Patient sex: M
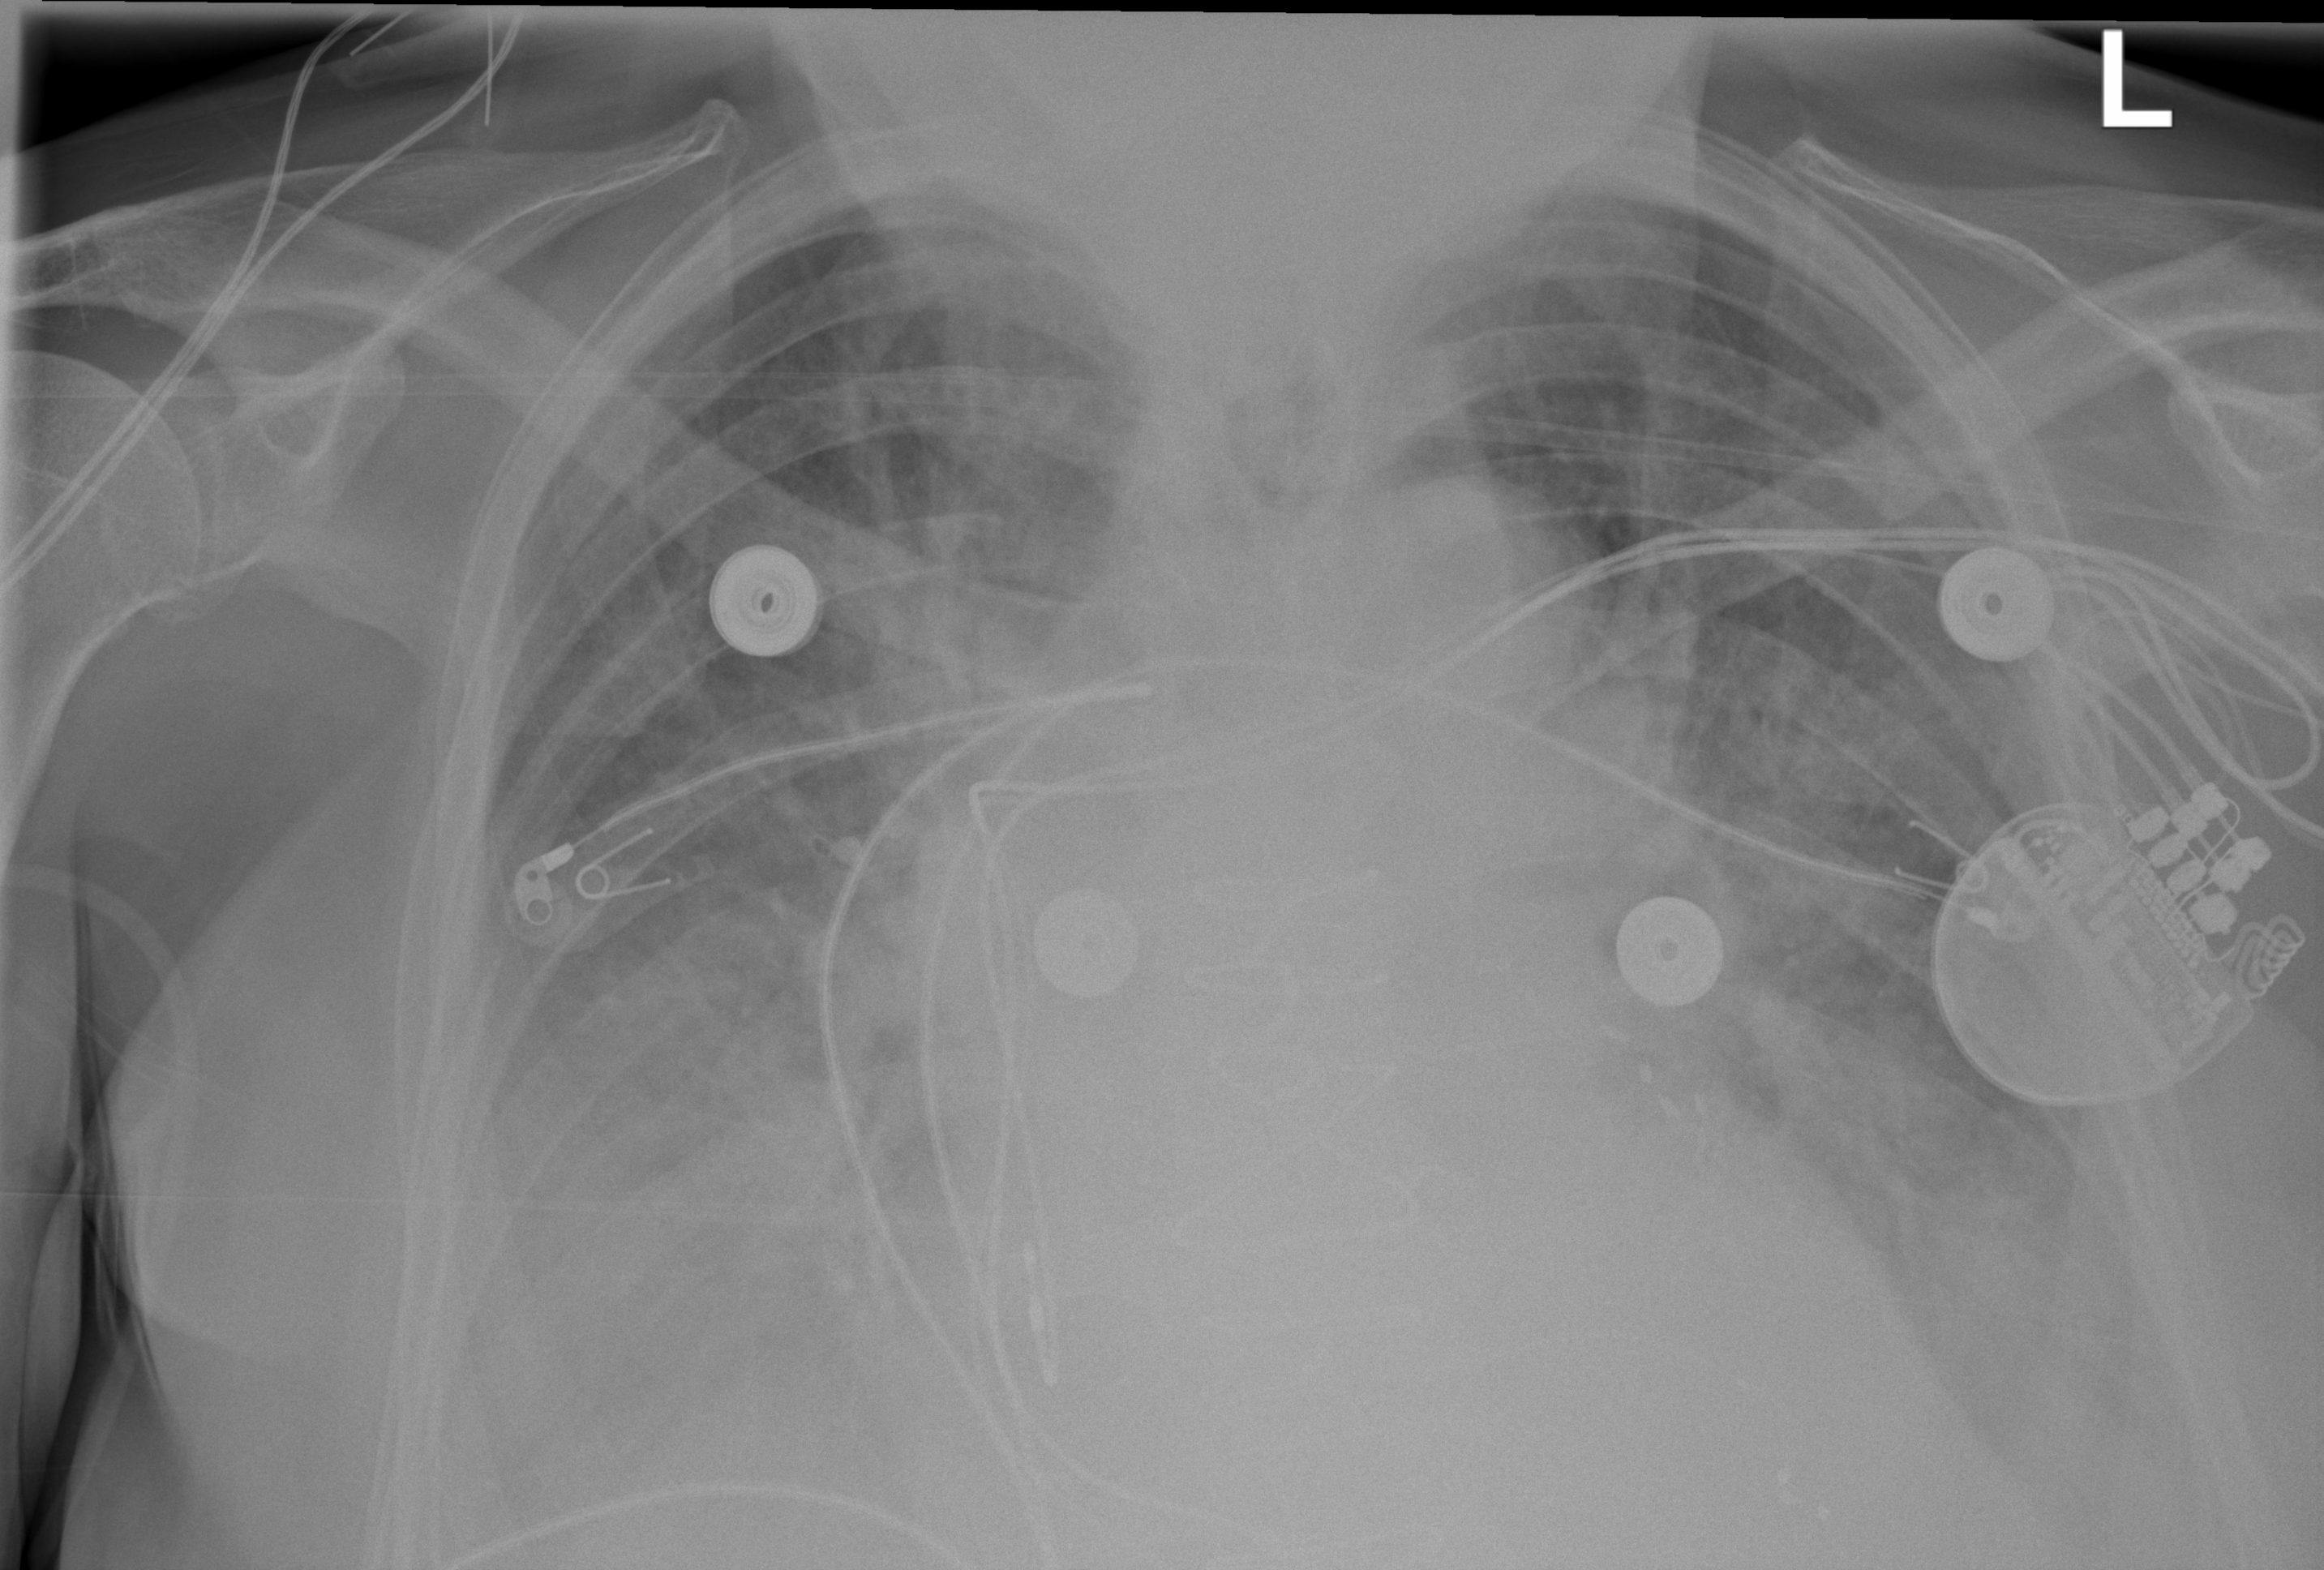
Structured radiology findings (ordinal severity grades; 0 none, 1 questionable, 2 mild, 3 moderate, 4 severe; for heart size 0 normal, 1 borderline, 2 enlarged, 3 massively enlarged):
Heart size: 2
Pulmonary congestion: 2
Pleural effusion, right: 3
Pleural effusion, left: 3
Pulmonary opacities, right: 1
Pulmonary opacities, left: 1
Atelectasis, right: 3
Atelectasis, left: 3